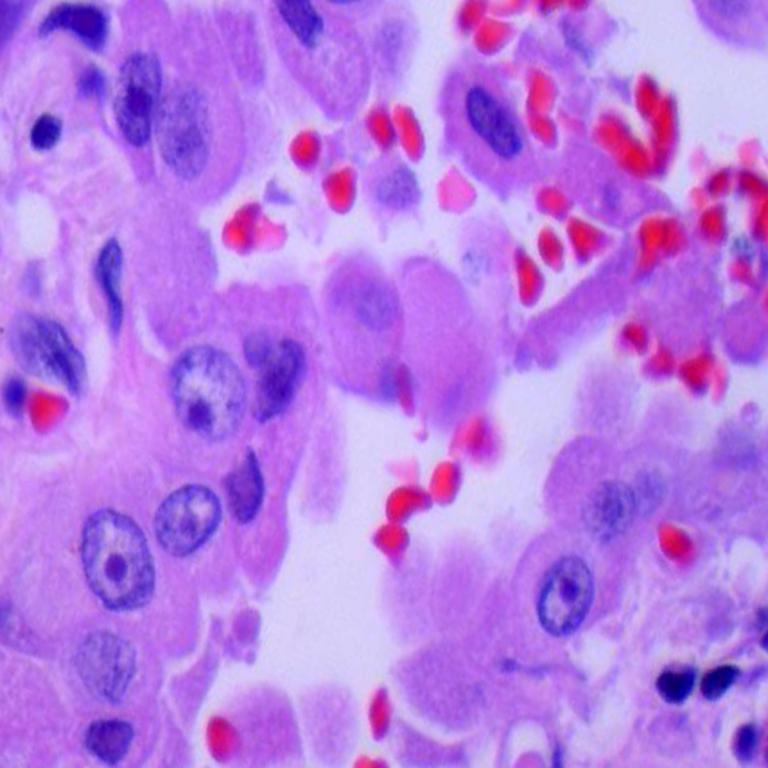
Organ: lung
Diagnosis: adenocarcinomas